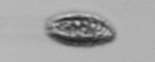
Label: Pseudochattonella_farcimen